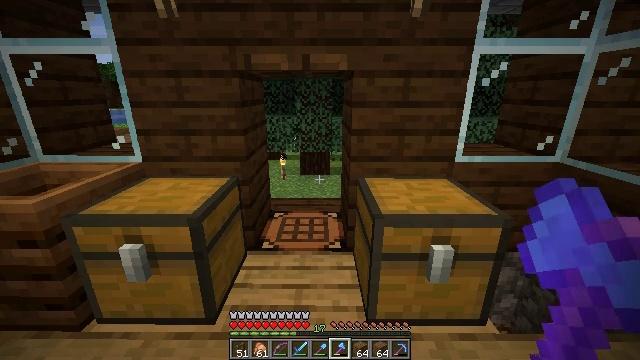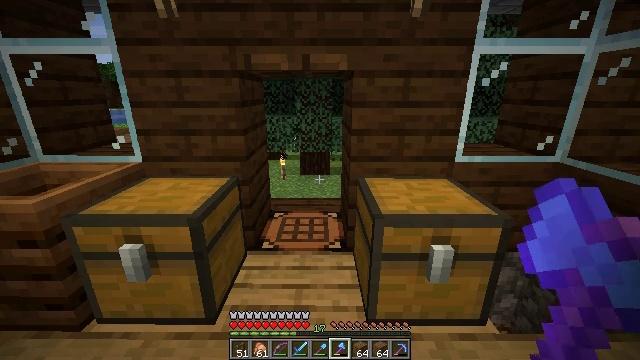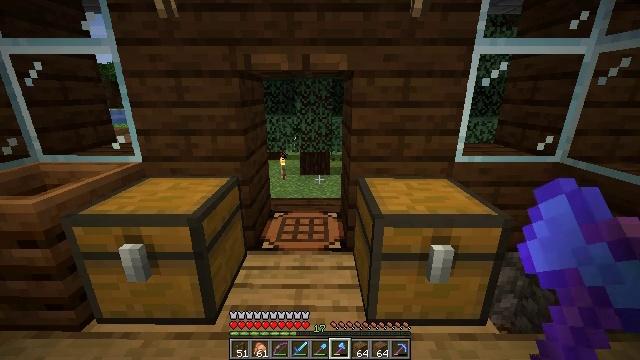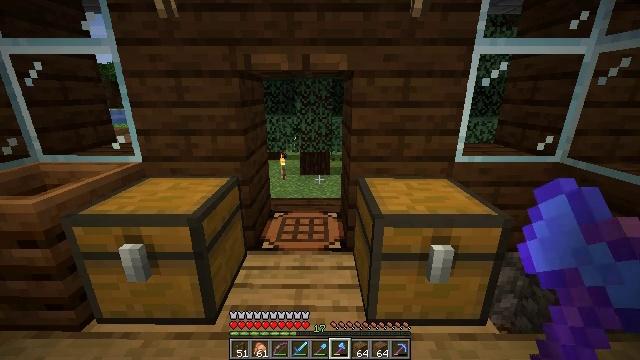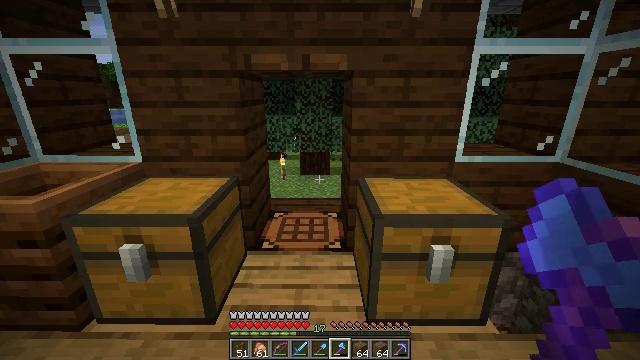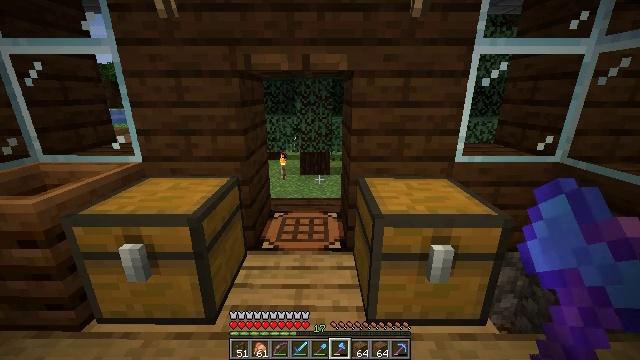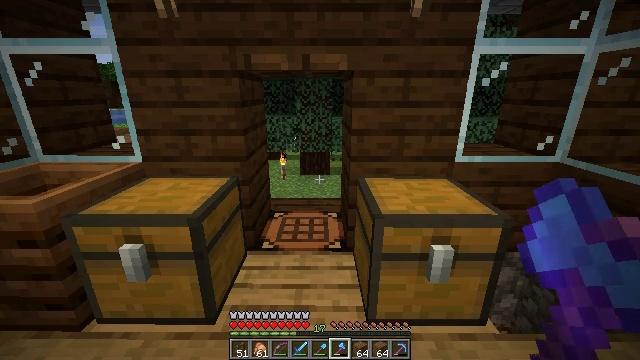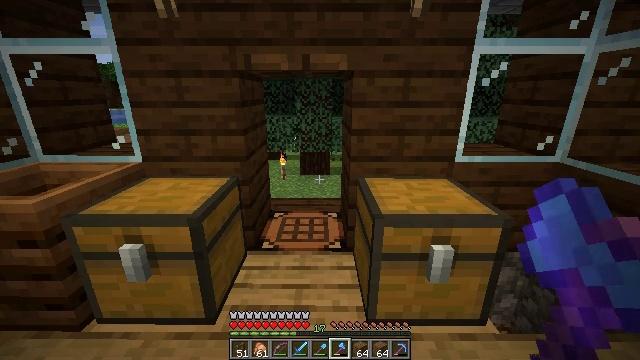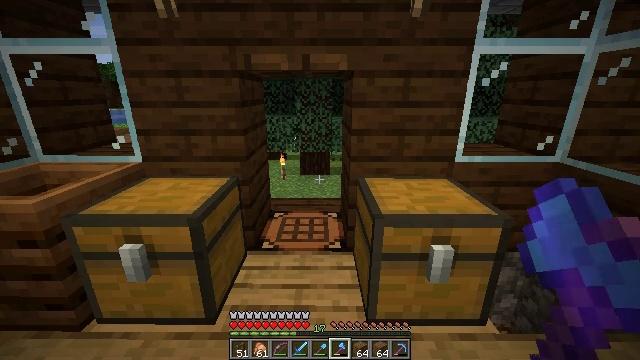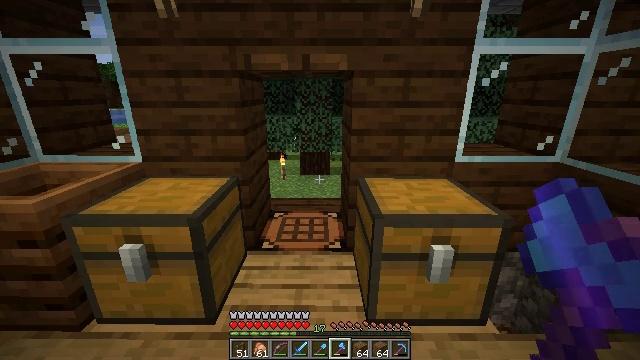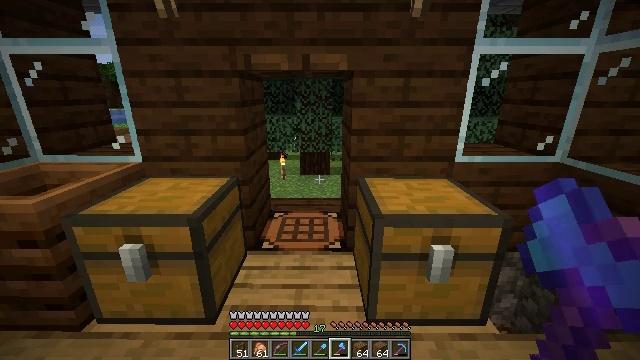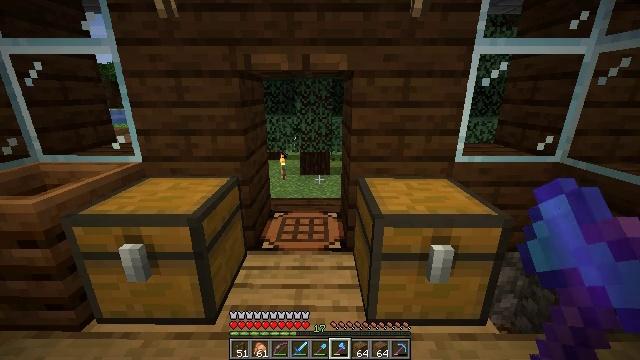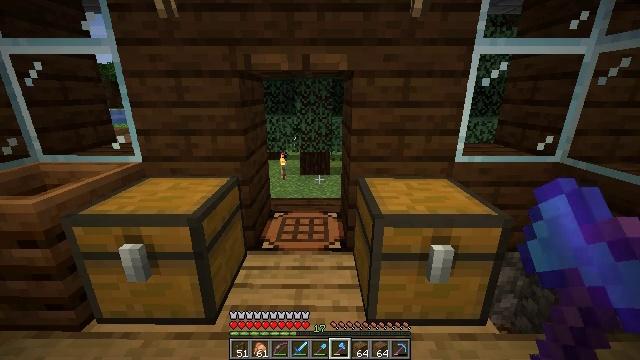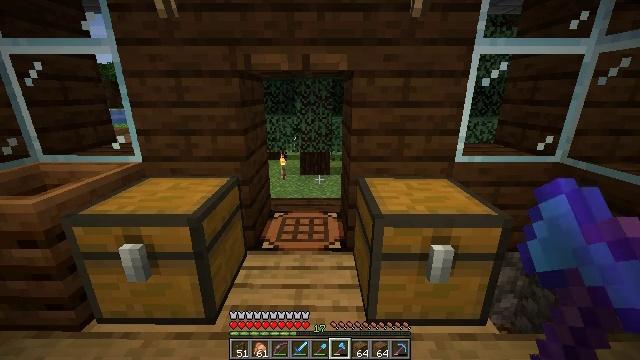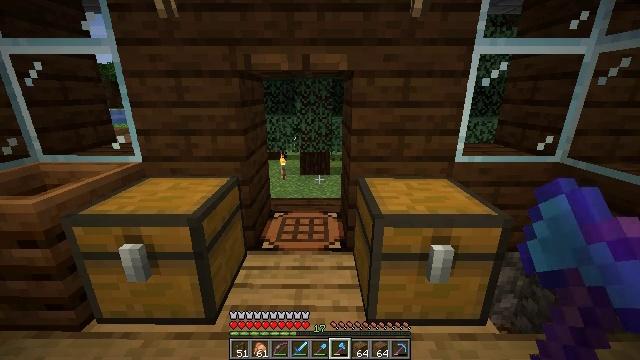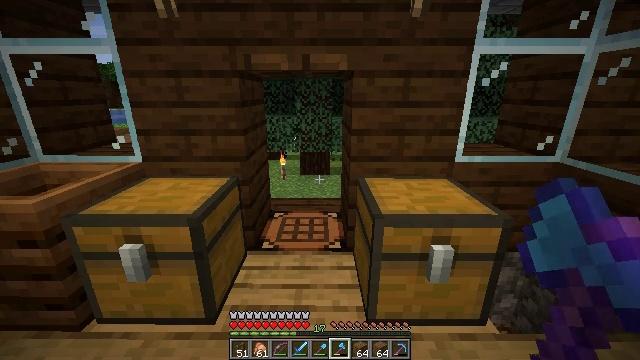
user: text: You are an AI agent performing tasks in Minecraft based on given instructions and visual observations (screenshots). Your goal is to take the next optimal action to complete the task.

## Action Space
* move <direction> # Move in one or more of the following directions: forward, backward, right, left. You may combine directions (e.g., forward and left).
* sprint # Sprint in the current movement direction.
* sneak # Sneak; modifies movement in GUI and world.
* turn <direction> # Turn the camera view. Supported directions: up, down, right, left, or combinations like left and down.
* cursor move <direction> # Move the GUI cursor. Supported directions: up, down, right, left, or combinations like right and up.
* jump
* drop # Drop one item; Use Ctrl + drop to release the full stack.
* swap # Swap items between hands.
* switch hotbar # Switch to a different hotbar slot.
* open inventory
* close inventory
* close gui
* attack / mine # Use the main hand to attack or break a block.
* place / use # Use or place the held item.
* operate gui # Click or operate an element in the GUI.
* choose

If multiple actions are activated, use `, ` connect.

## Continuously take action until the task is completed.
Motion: motion action
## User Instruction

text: Remove the spruce fence from the structure.
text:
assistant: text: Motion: no_op
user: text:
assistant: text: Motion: no_op
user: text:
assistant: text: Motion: no_op
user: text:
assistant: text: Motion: no_op
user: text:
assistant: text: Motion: no_op
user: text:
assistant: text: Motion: no_op
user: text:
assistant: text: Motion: no_op
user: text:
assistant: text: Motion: no_op
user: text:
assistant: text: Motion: no_op
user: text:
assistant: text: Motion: no_op
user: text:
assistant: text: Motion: no_op
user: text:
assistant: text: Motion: no_op
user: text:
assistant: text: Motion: no_op
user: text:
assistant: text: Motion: no_op
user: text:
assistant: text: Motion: no_op
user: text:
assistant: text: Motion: no_op
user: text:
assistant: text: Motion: no_op
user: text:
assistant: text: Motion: no_op
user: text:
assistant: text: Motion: no_op
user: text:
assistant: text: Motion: no_op
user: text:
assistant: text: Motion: no_op
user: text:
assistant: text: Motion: no_op
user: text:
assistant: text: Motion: no_op
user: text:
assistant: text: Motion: no_op
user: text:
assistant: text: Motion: no_op
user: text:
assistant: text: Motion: no_op
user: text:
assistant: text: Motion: no_op
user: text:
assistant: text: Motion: no_op
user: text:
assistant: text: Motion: no_op
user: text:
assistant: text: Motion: no_op